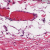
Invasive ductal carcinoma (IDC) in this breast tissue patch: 0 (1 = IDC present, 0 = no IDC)